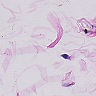
Metastatic tissue present: no